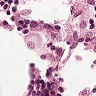
Metastatic tissue present: no